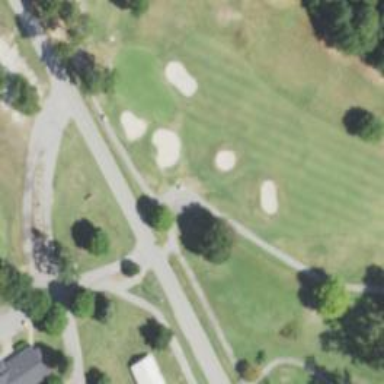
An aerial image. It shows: Footway that resembles golf path.